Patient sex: M
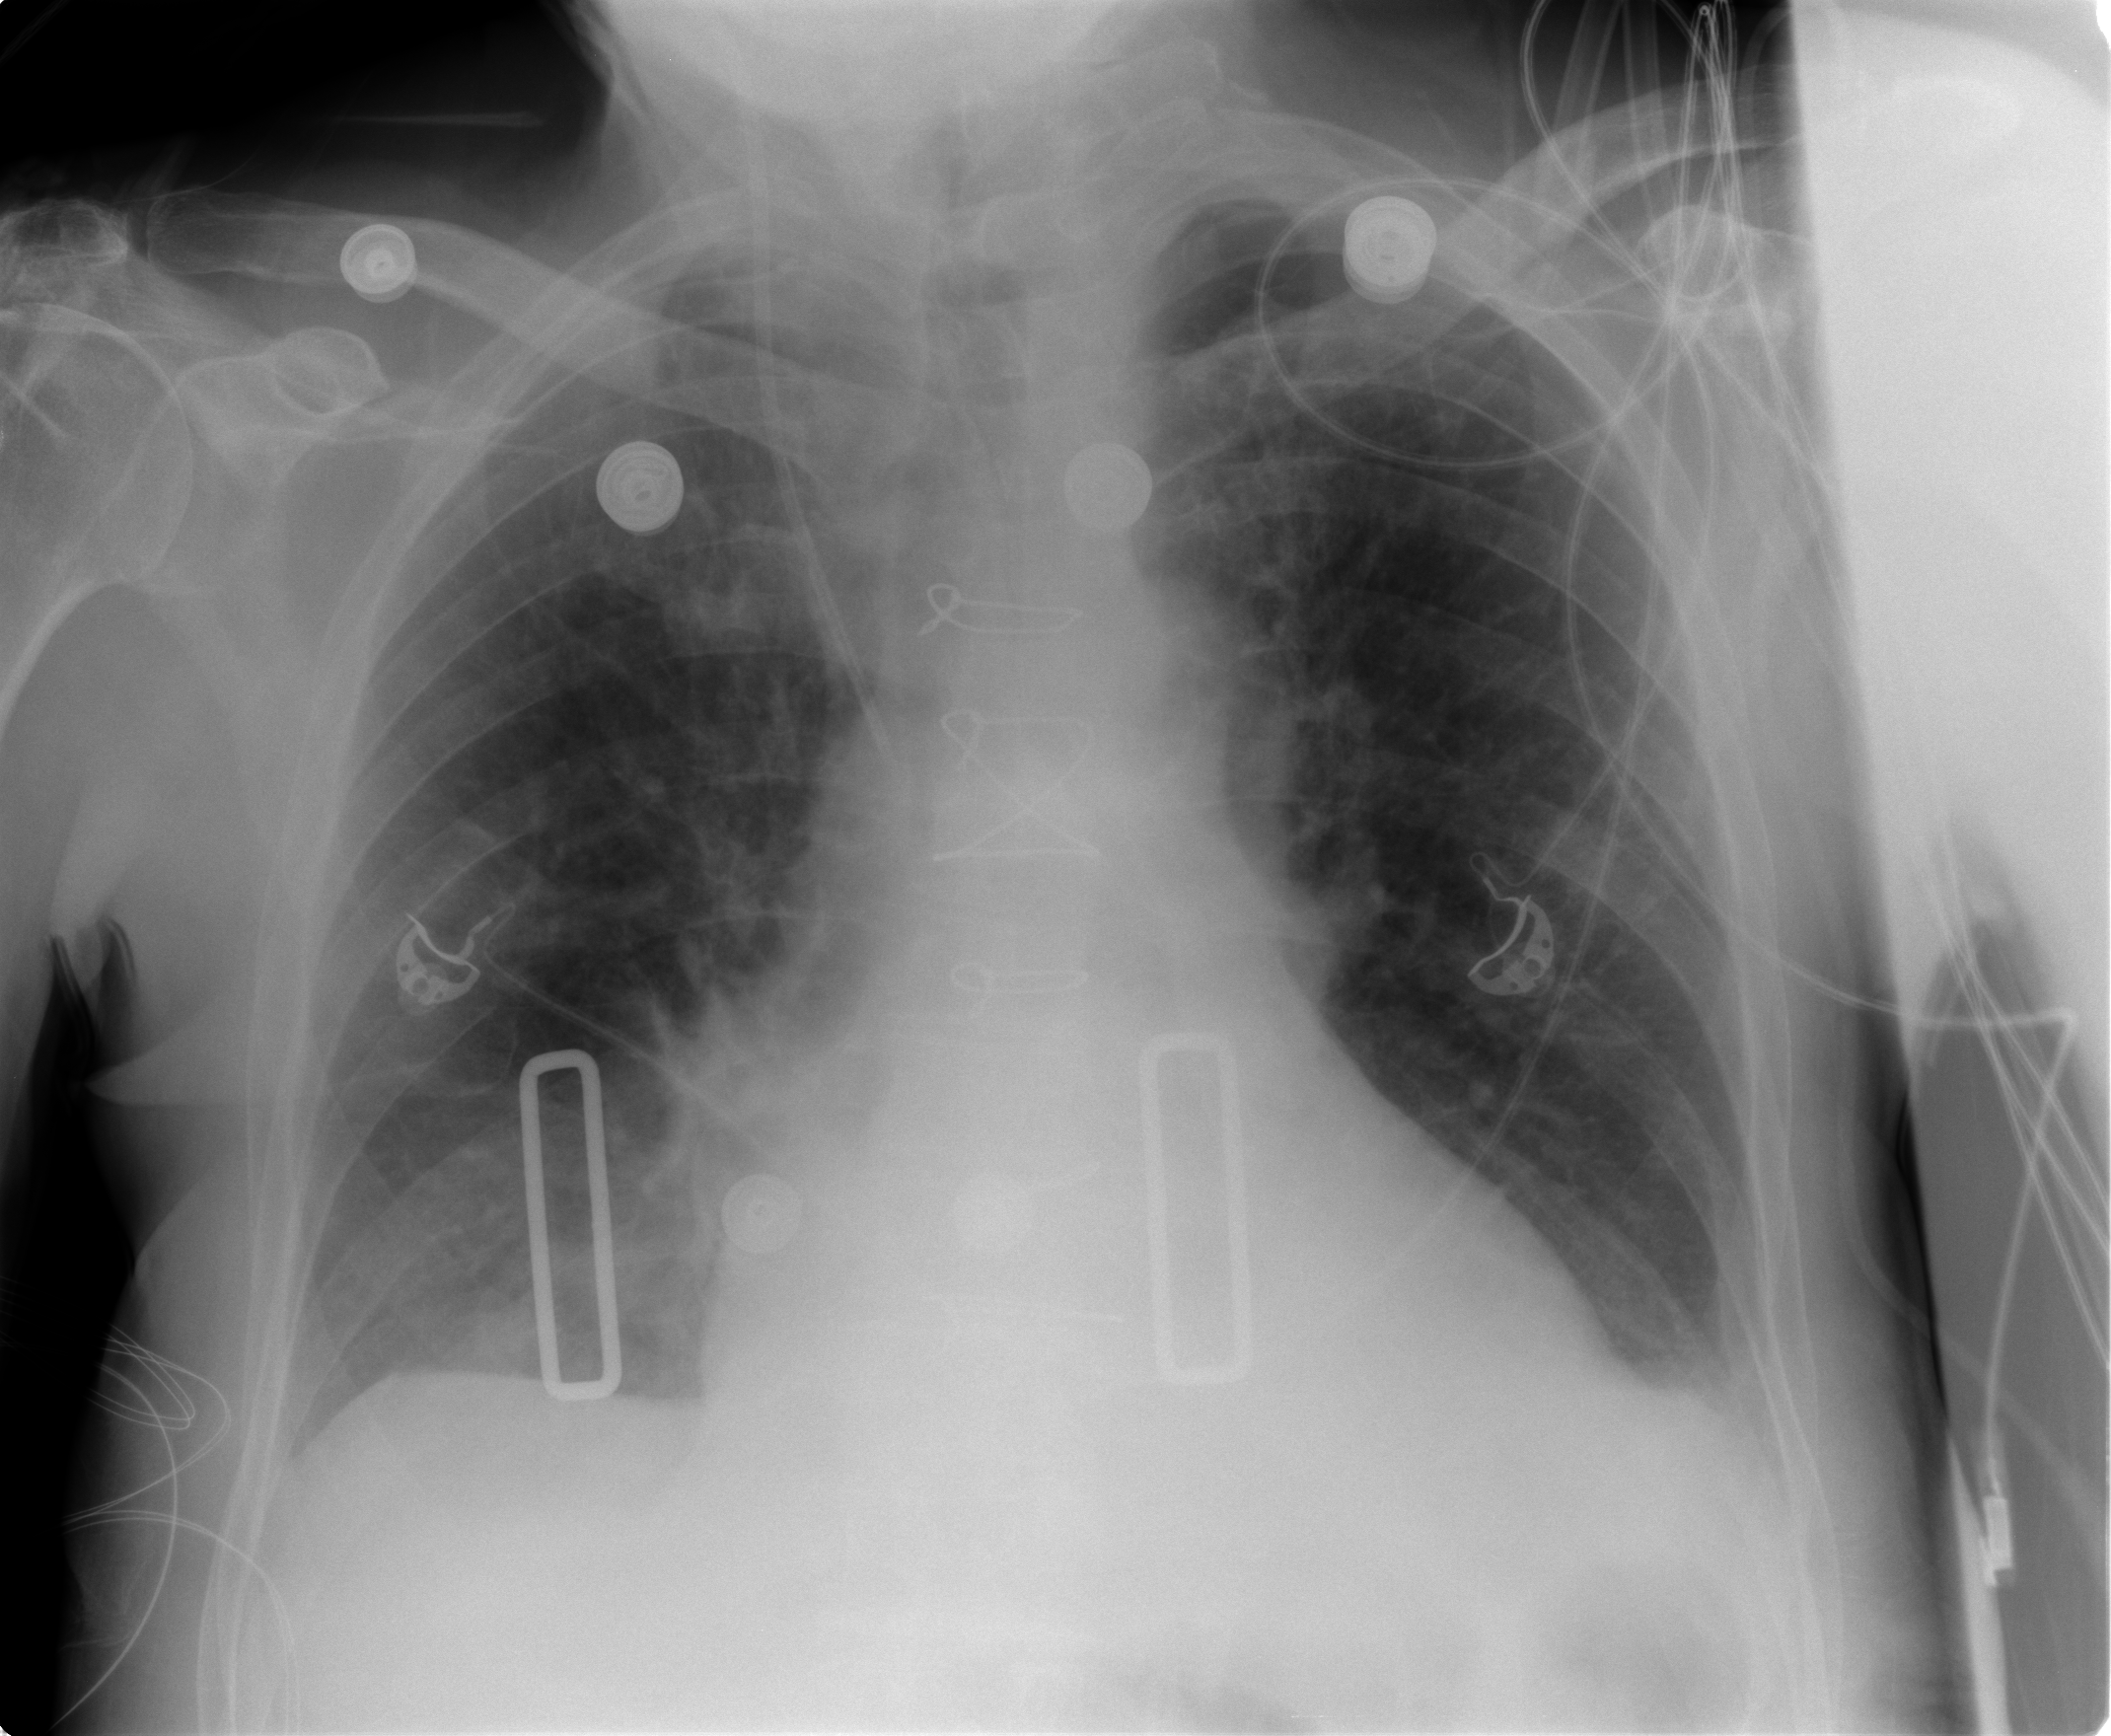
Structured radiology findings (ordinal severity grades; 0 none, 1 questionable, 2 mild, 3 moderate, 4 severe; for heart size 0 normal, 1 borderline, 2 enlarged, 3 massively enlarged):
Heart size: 1
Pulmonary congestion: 2
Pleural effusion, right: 0
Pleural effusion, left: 0
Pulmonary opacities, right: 0
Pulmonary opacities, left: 0
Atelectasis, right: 2
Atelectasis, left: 2